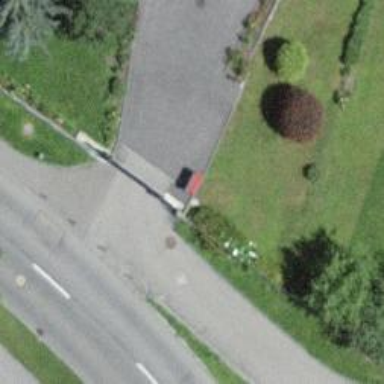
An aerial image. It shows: Gate.